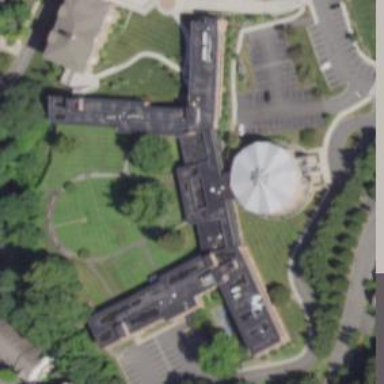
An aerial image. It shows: College building.